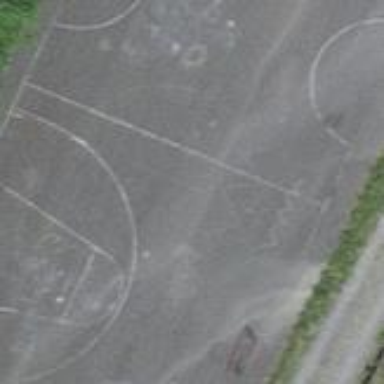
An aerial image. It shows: Multi-sport pitch with asphalt surface.